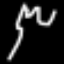
Label: fork